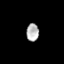
Tissue: skin
Cell type: Epithelial cells
Senescence score: 0.2764
Nuclear area (px): 215
Mean DAPI intensity: 180.228